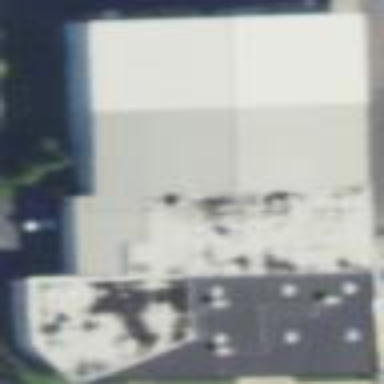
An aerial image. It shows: Building.